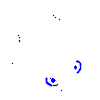
Particle: pion